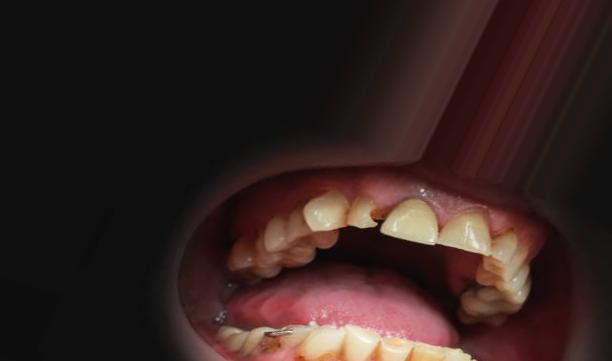
Condition: Caries